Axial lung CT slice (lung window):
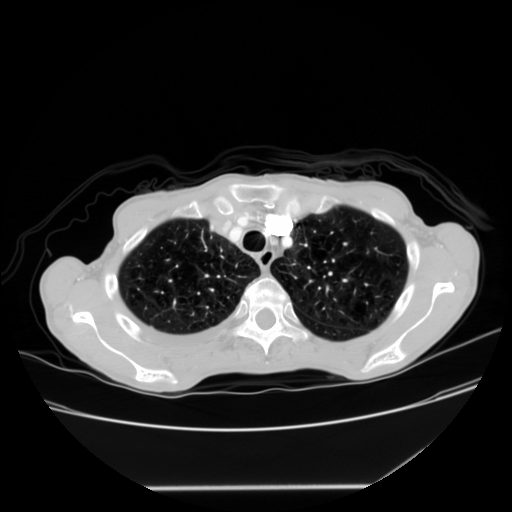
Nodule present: no